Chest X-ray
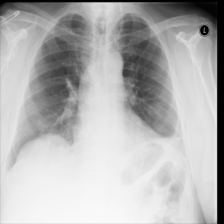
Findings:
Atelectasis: positive
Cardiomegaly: negative
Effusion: negative
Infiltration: positive
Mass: negative
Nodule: negative
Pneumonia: negative
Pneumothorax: negative
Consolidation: negative
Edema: negative
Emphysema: negative
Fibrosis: negative
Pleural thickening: negative
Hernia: negative